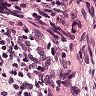
Metastatic tissue present: no